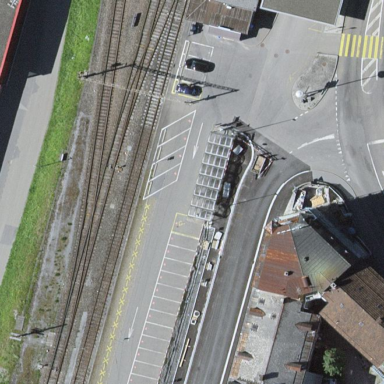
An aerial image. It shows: Parking lot with asphalt surface designed for park and ride for train users.